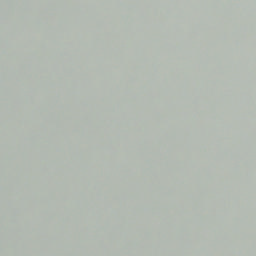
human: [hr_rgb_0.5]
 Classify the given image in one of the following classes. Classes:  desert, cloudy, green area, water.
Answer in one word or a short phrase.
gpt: cloudy